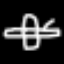
Label: airplane